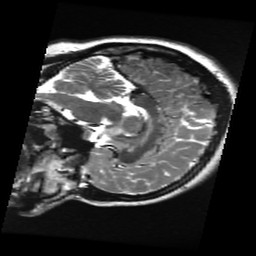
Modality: T2w
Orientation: sagittal
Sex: female
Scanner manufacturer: ge
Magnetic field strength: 3 T
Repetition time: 5 s
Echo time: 0.1019 s